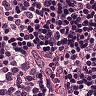
Metastatic tissue present: no